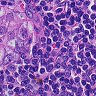
Metastatic tissue present: yes